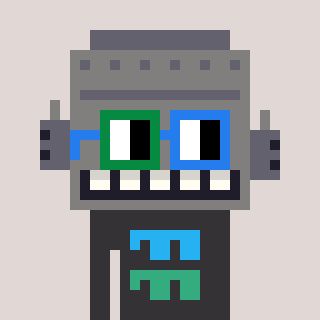
a pixel art character with square green and blue glasses, a robot-shaped head and a grayscale-colored body on a warm background